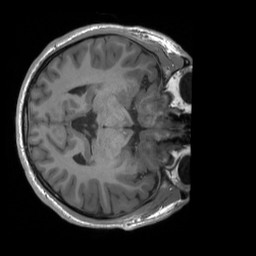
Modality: T1w
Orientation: axial
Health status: healthy
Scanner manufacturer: siemens
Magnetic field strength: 3 T
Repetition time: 1.9 s
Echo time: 0.00232 s